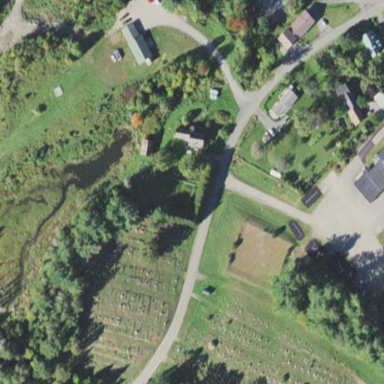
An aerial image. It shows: Cemetery.